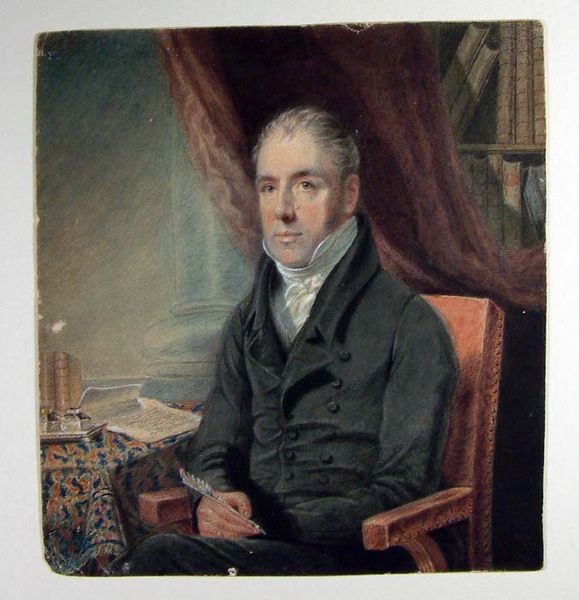
Titel: Sir Archibald Lancaster
Standort: Amherst (Massachusetts, USA)
Institution: Mead Art Museum, Amherst College
Schlagwörter: feder, gemälde, mann, sitzen, braun, kreide, schwarz, skizze, stuhl, säule, tisch, tische, zeichnung, tuch, kragen, portrait, porträt, vorhang, decke, blatt, brustbild, bücher, papier, romantik, gehrock, tusche, schriftsteller, brief, schreiben, gelehrter, 18. jahrhundert, 1900, 1800, 1950, 1780, portraitschhriftsteller